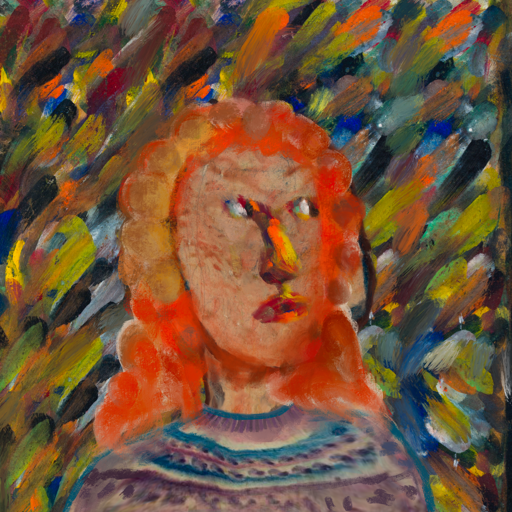
Background: An_Impression, Head And Neck Side: Orphan, Face Side: An_Impression, Bust: HillGirl, Hair Side: Rupkatha, Head Accessory: Blank, Second Necklace: Blank, Necklace: Blank, Baby: Blank